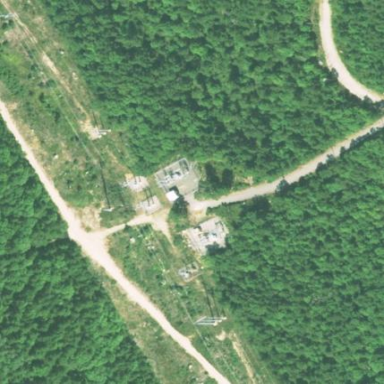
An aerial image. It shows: Distribution level power substation.